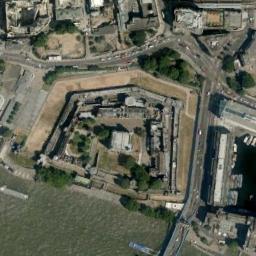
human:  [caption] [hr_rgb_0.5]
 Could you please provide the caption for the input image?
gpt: The palace is surrounded by the waters and roads .

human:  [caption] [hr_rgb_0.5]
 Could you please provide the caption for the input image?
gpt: The palace is surrounded by buildings next to the water .

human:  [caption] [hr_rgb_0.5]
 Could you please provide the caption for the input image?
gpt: Most of the palaces' roofs are orange .

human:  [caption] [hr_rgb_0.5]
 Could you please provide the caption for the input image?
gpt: There are some green trees beside the palace .

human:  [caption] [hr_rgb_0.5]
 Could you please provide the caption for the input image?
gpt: Some trees are beside the palace .